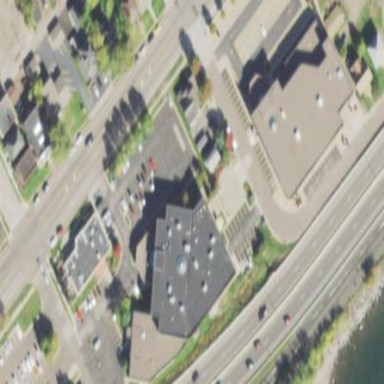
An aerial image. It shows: Building.